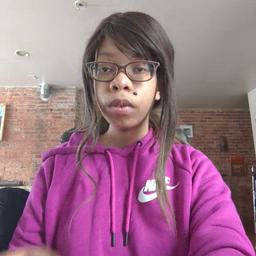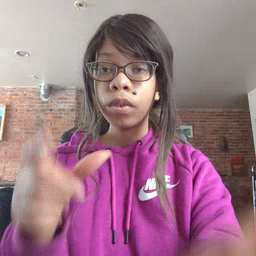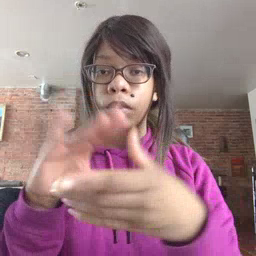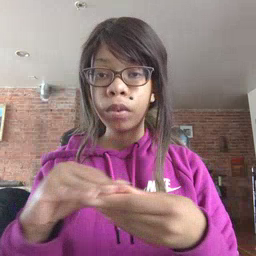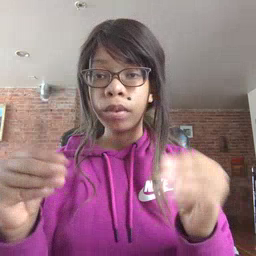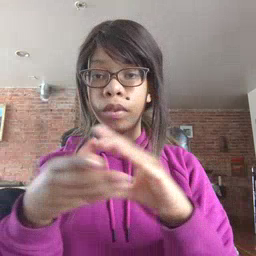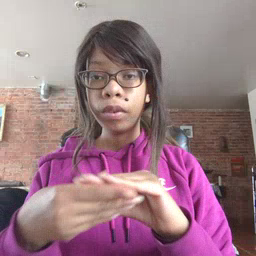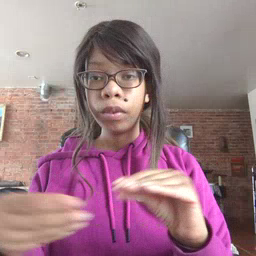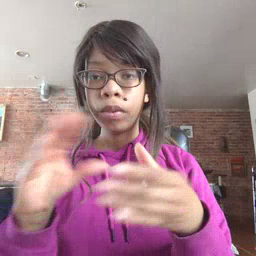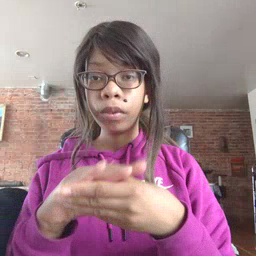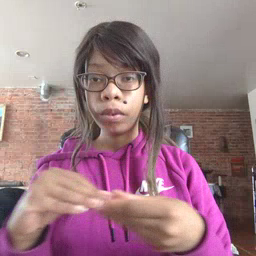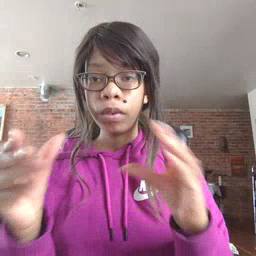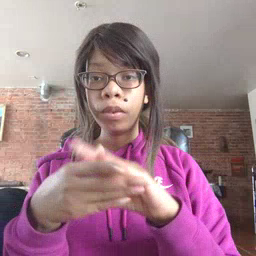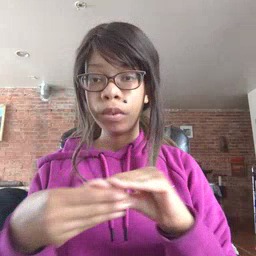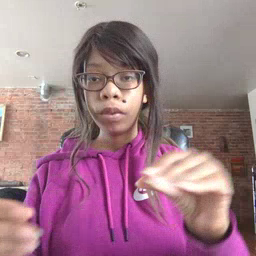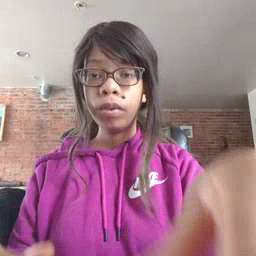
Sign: story